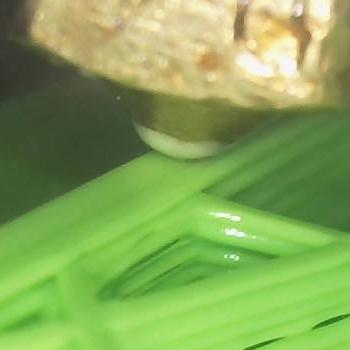
Flow rate: 178%